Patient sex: M
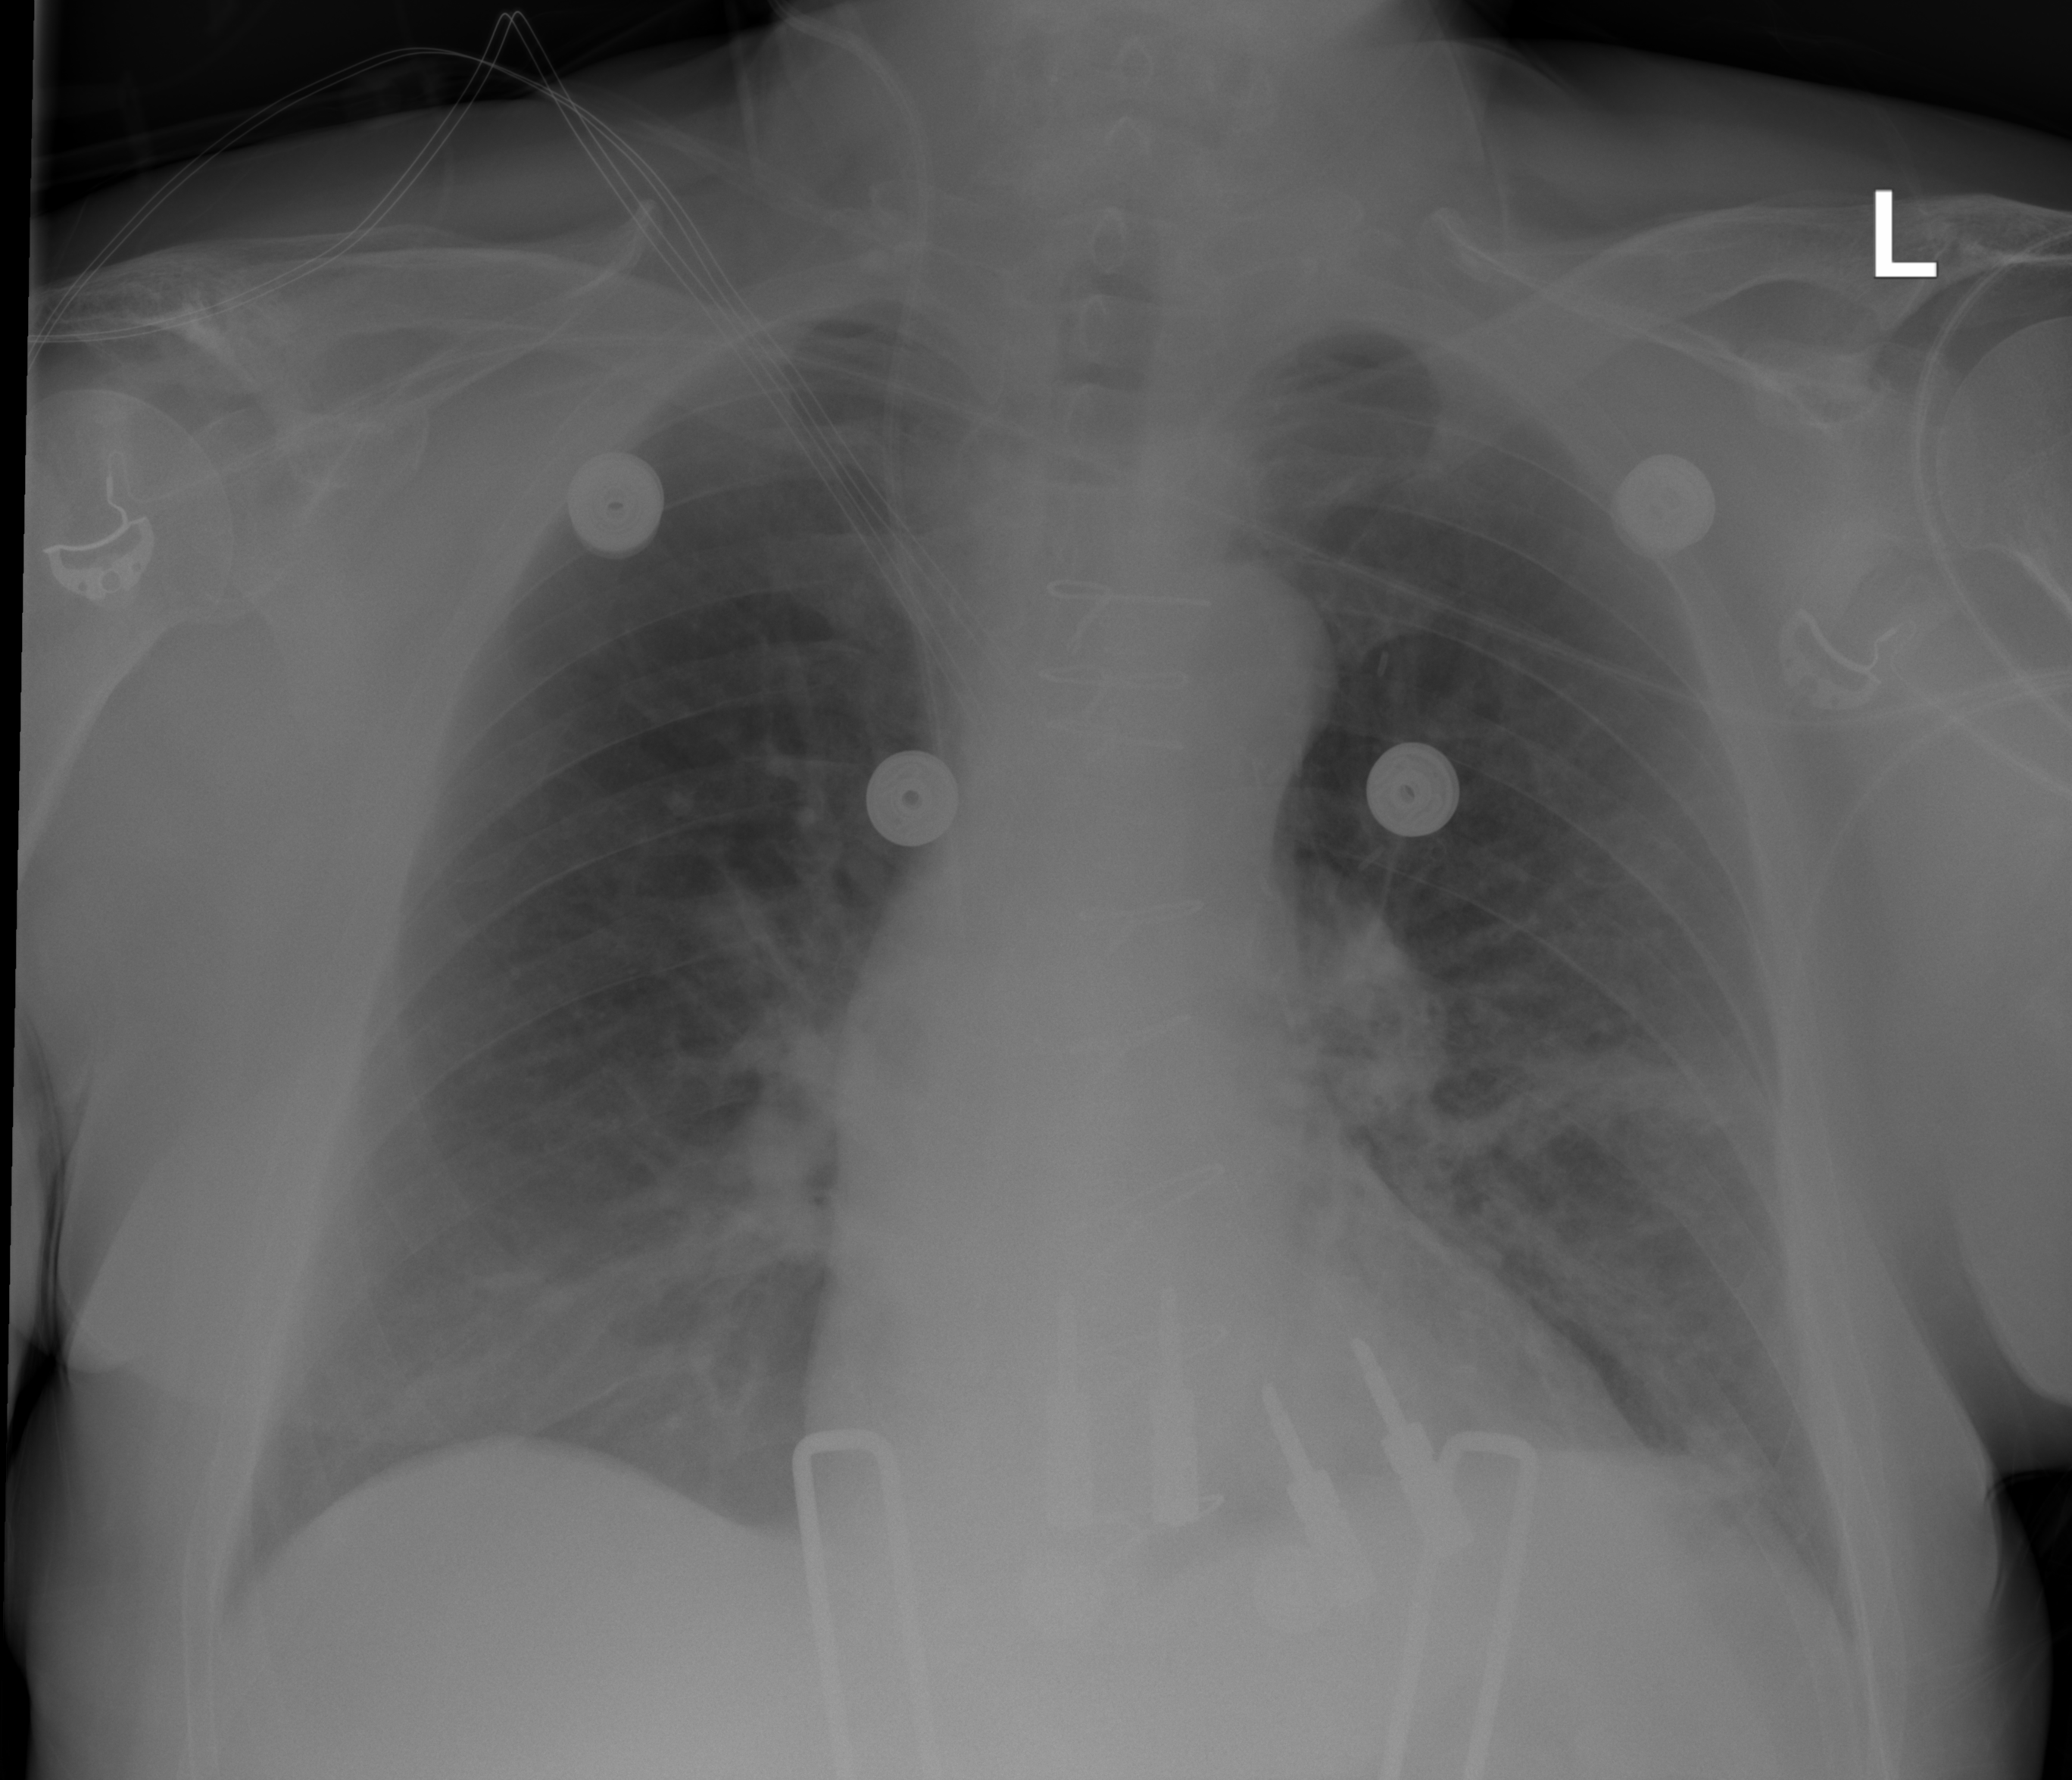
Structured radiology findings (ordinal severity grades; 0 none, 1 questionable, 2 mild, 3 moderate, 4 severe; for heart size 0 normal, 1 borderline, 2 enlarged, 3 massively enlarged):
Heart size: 0
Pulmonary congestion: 0
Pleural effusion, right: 2
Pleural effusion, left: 0
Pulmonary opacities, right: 0
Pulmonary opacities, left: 1
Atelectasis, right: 0
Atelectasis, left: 2